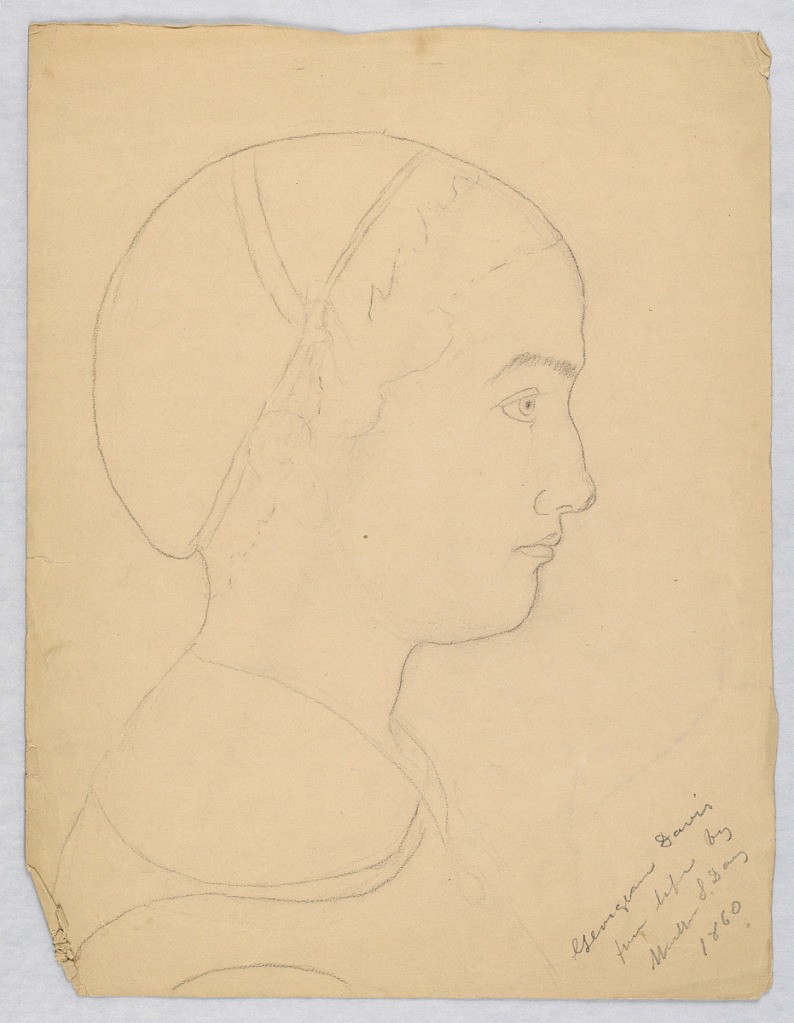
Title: Portrait of Georgiana Davis
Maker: Martha S. Day
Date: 1860
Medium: Pencil on Paper
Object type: Drawing
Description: Vertical rectangle. Bust portrait, the sitter seen in right profile. Inscribed, lower right (in pencil): "Georgiana Davis / from life by Martha S. Day 1860."